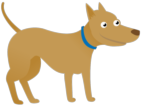
dog